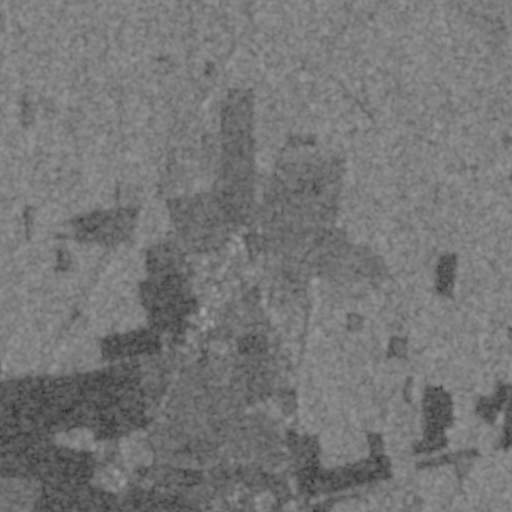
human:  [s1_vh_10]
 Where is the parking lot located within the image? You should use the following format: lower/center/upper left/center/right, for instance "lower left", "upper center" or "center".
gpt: The parking lot is located in the lower center of the image.
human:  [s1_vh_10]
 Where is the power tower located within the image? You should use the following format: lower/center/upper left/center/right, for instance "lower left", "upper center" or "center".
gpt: The power tower is located in the lower left of the image.
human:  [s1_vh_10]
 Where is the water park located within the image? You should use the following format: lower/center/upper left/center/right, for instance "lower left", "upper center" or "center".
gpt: The water park is located in the lower center of the image.
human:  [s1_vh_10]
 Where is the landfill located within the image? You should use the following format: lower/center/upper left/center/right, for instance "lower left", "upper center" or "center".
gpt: There is no landfill in the image.

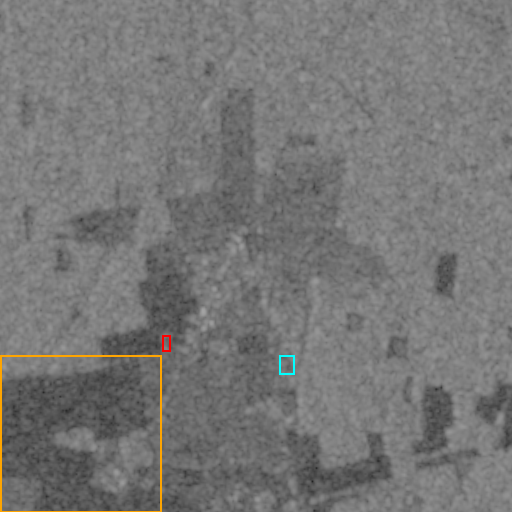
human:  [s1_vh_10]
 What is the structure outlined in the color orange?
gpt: The structure outlined in orange is a crop field.
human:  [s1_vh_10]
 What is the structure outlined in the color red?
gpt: The structure outlined in red is a park.
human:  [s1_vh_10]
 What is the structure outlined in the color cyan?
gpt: The structure outlined in cyan is a water park.
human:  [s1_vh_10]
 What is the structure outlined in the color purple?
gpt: There is no purple outline.